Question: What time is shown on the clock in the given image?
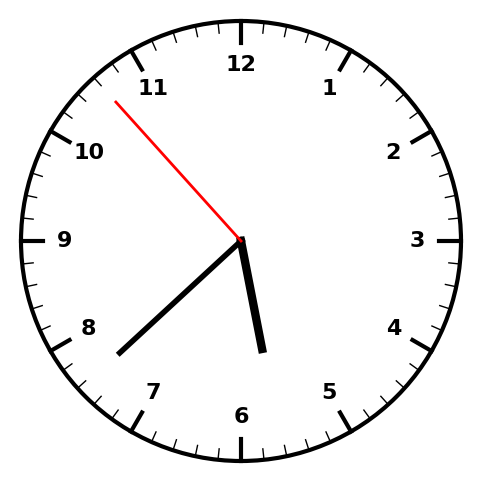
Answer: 05:37:53